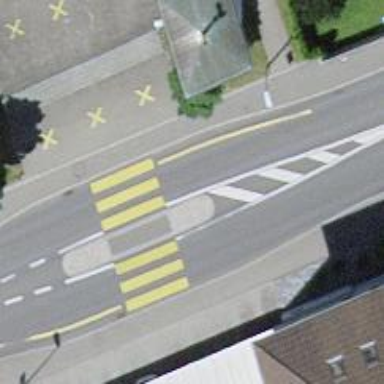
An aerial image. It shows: Footway with zebra crossing.